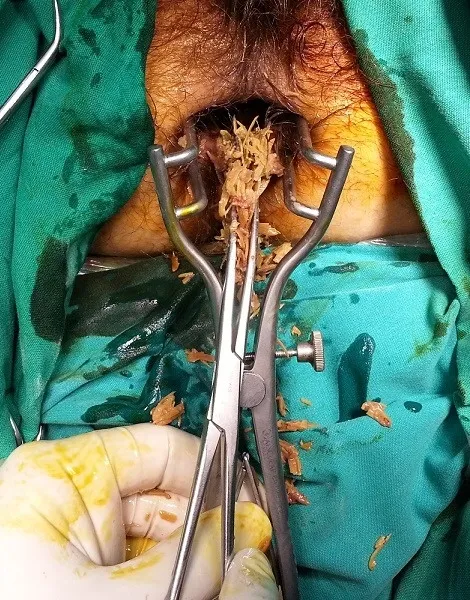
Manual disimpaction of the sunflower seed bezoar in the operating theatre under general anaesthesia.
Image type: medical_photograph (other_medical_photograph)